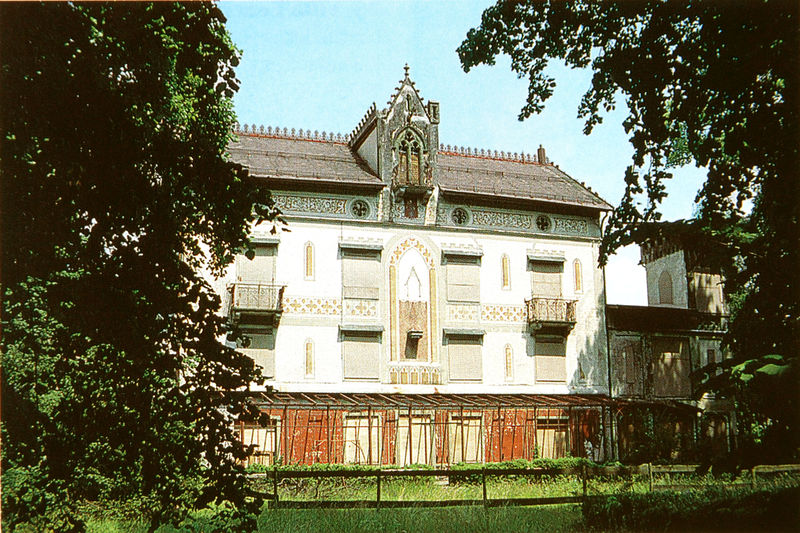
Titel: Villa Leuchtenberg in Lindau, von Süden (Foto von 1992)
Künstler: Eduard Rüber
Standort: Lindau
Institution: Villa Leuchtenberg
Schlagwörter: baum, blau, blätter, himmel, laub, schatten, weiß, wolken, bäume, grün, braun, bunt, fenster, frankreich, hell, holz, licht, säulen, dach, gebäude, gras, haus, park, rasen, rot, schloss, wiese, zaun, muster, ornament, alt, wand, architektur, stein, steine, häuser, gatter, kirche, blatt, pflanzen, gotik, fensterläden, rund, schuppen, turm, garten, gemüse, deutschland, balkon, farbig, sommer, bogen, fassade, italien, warm, giebel, mauer, farbe, hecke, tag, herbst, hotel, dekor, ornamente, wandmalerei, geländer, geschlossen, frühling, zinnen, balkone, anbau, foto, fotografie, photographie, erker, veranda, wohnhaus, gerüst, stangen, kloster, kreuz, palast, jalousie, laubbaum, kacheln, österreich, photo, verziert, fries, villa, gesims, gotisch, rosette, spitzbogen, mauern, fresken, romanik, laubbäume, kapelle, gewächshaus, historismus, gaube, herrenhaus, fresko, maria, vordach, laubengang, laube, süddeutschland, wintergarten, masswerk, fesnter, toskana, dachgaube, blende, palais, oculi, dachfirst, first, eklektizismus, vierpass, neogotik, neugotik, neugotisch, dachreiter, hecken, neogotisch, kriechblumen, markisen, italienisch, wandbemalung, rolläden, fassadenmalerei, fenster mit dreißass, kirchenzeichen, krapfen, lanzette, lanzettenfenster, sgraffito, sgrafitt, zwerchgiebel, zwerchhaus, bohnenstangen, bint, architektur#grün, belnde, .balkone